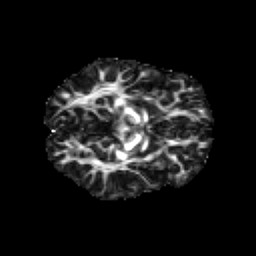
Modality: FA
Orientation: axial
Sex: male
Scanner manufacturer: siemens
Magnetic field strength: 3 T
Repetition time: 5 s
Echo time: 0.071 s